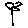
Label: flower